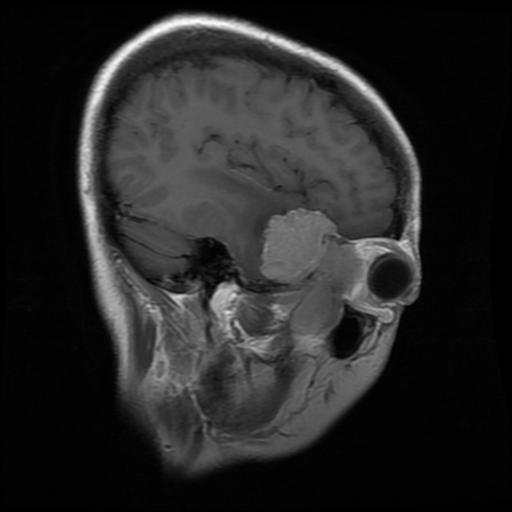
Label: meningioma